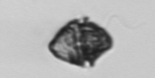
Label: Kryptoperidinium_triquetrum